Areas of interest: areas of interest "Educational"
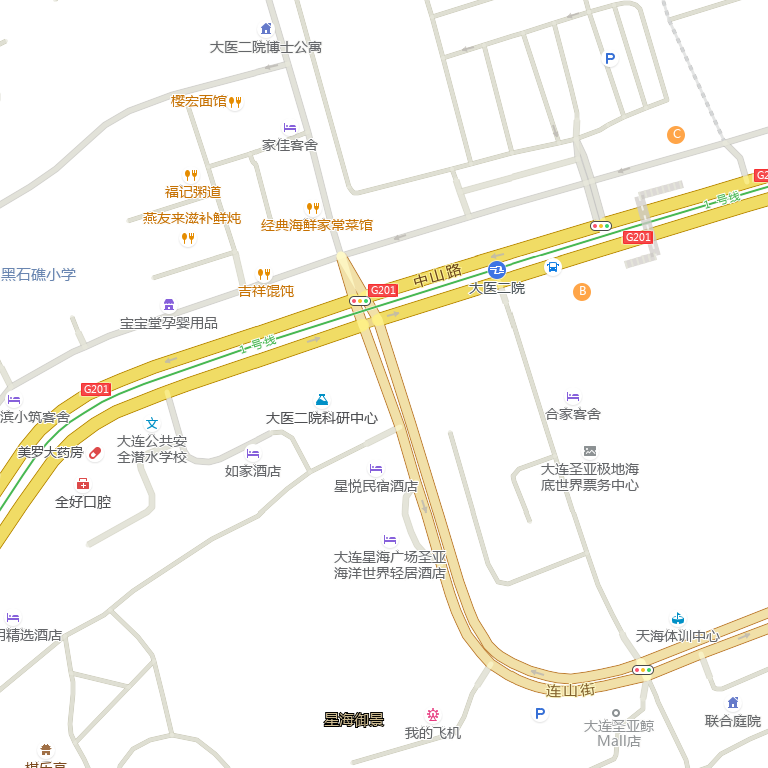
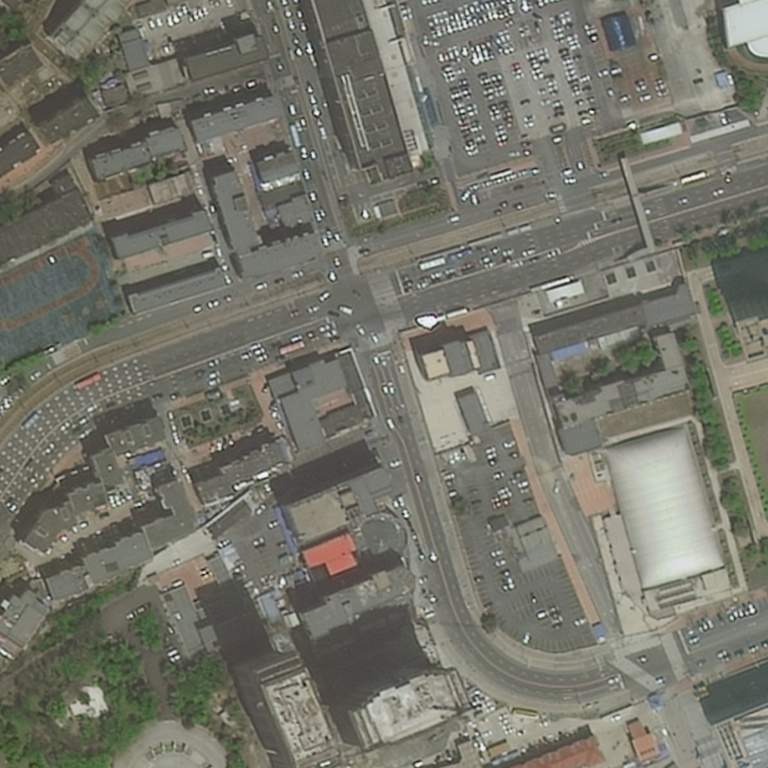